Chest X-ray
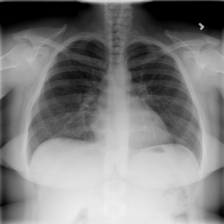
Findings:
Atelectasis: negative
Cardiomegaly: negative
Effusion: negative
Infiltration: negative
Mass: negative
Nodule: negative
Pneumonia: negative
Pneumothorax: negative
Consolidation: negative
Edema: negative
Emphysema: negative
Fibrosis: negative
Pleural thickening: negative
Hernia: negative